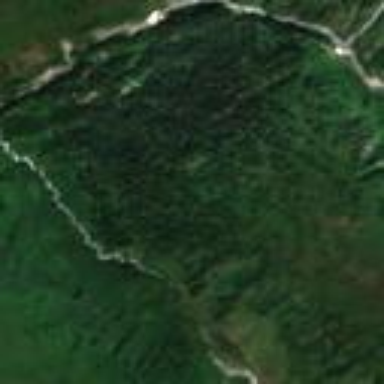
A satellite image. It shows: Forest area.